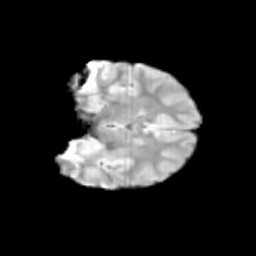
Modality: T2w
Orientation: coronal
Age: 11
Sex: female
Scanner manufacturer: siemens
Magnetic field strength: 3 T
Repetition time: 3.8 s
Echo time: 0.07 s